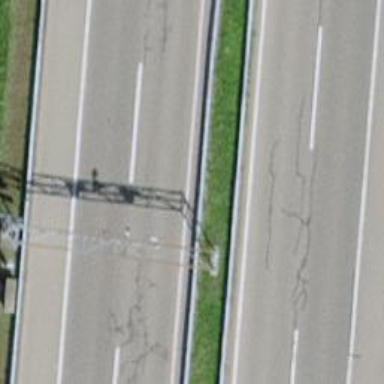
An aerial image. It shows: Gantry with signals.